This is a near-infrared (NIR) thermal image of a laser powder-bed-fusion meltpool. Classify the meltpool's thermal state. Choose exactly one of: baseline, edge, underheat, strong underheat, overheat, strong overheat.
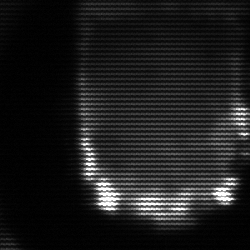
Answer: baseline